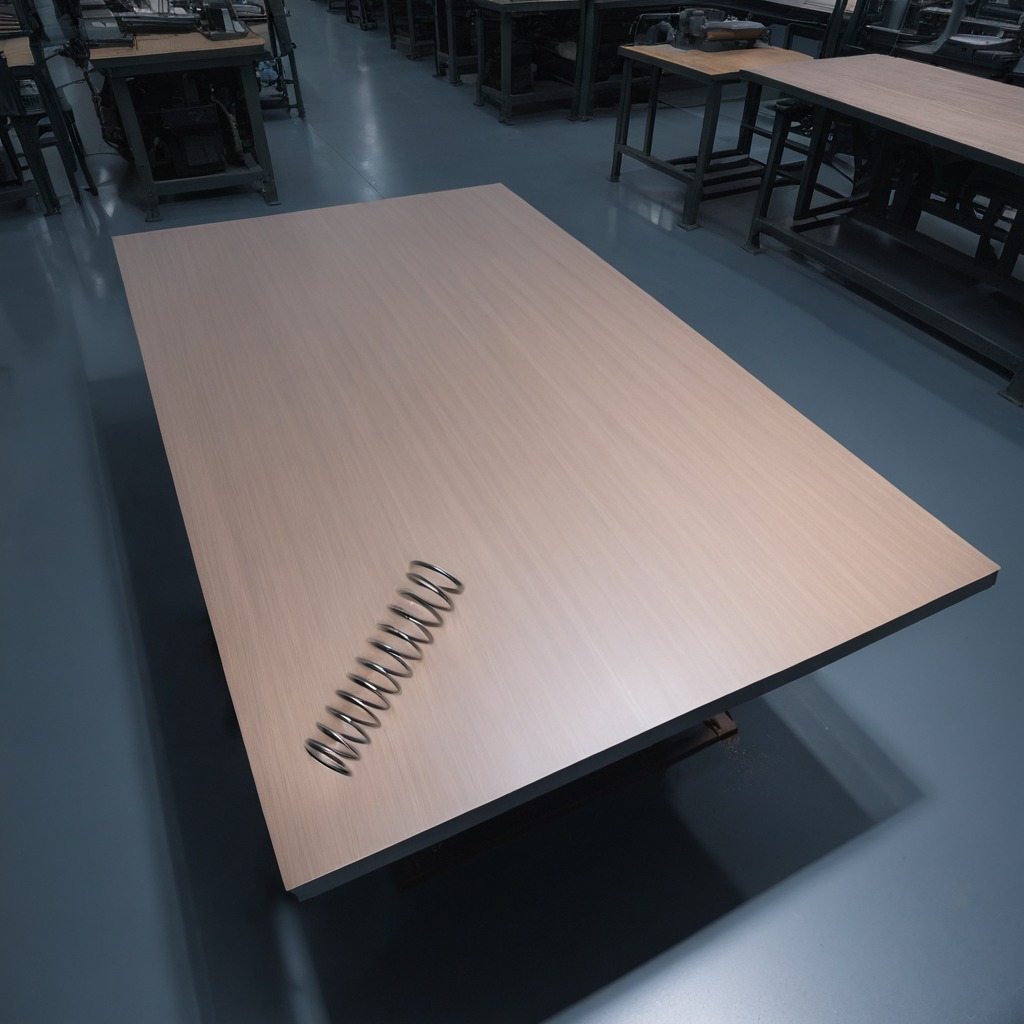
A coiled metal spring is lying on the tabletop.